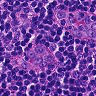
Metastatic tissue present: no